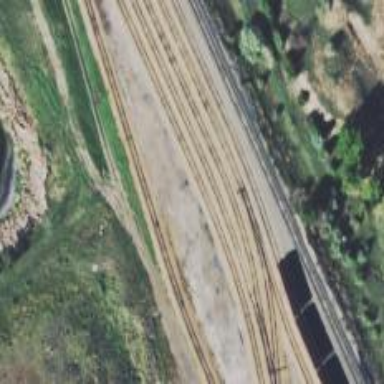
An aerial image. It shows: Railway yard used for servicing trains.